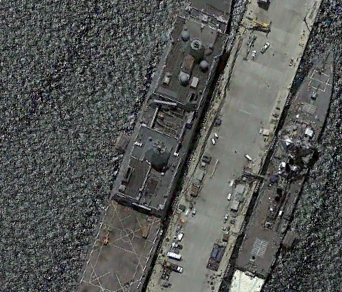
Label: combat